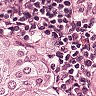
Metastatic tissue present: yes